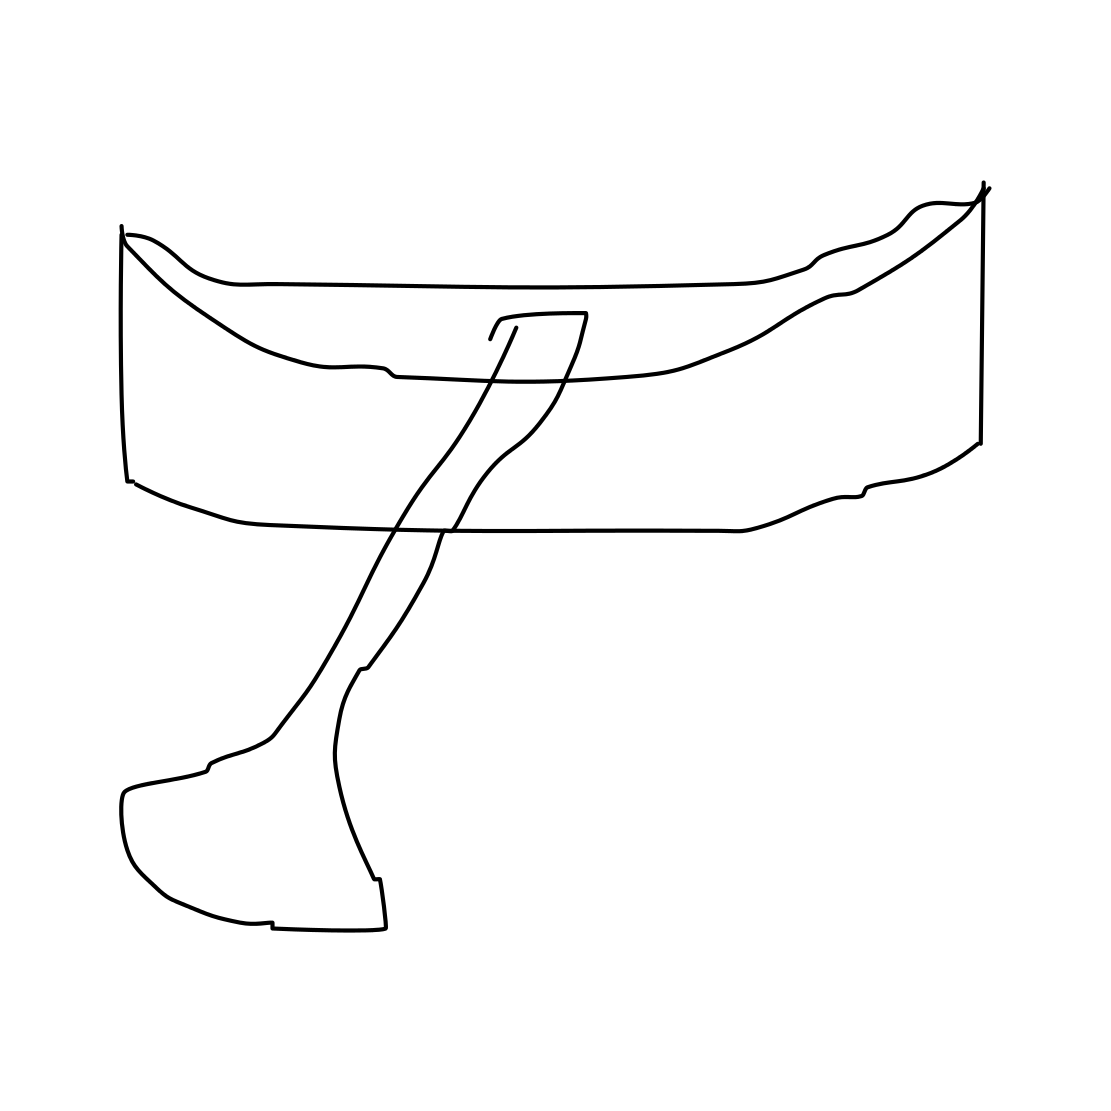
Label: canoe